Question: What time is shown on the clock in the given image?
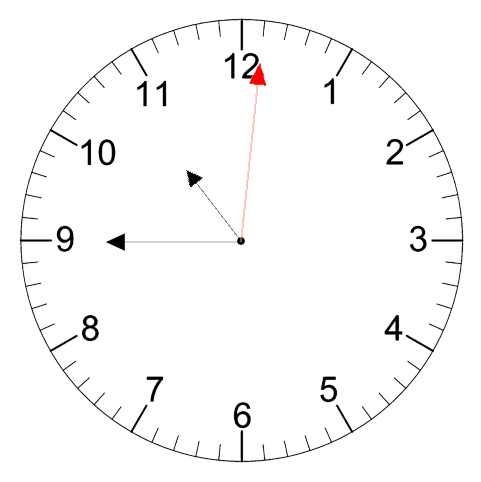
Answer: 10:45:01